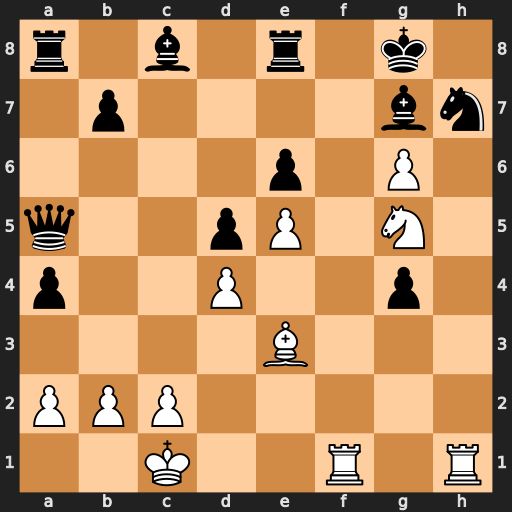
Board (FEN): r1b1r1k1/1p4bn/4p1P1/q2pP1N1/p2P2p1/4B3/PPP5/2K2R1R
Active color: w
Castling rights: -
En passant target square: -
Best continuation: gxh7+ Kh8 Nf7#